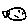
Label: fish